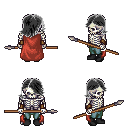
a pixel art fantasy rpg character, male body template, skeleton, maroon cape, teal pants, gray swoop hairstyle, cloth bracers, black shoes, spear, four views (front, back, left, right), 2x2 character sprite sheet, small pixel art, hard edges, no anti-aliasing